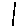
Label: line